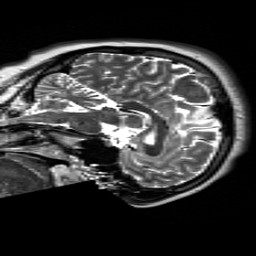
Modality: T2w
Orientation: sagittal
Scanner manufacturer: siemens
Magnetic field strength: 3 T
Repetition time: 5.25 s
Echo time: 0.093 s